Interaction volume radius: 5 \u00c5
Interaction volume height: 20 \u00c5
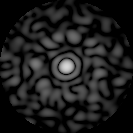
Disorder parameter: 0.7697